Question: First of all, I looked up this related question in <URL>' doesn't work in my case.
In my Datagridview, I have 3 TextBoxes for data input and 2 ComboBoxes for the user to choose the values (which are bound into the database). One of my TextBoxes is set to read only so that the users can only populate it outside the datagrid (with a normal TexBox and a Button).
When the users fill a DataGridView with data, there is always an empty row at the bottom; so I disable this and I used this code to prevent the users from adding a new row inside the datagrid...
'''
dataGridView1.AllowUserToAddRows = false
'''
I only want to add a new row when the users click the button I mentioned above (which throws an error).
The error message I got was:
> "Rows cannot be programmatically added to the datagridview's row collection when the control is data-bound"

the one with a red arrow is a ComboBox, and the one with green arrow is a read only TextBox
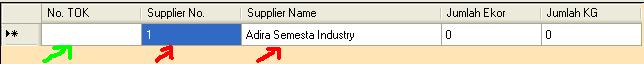
Answer: It appears as though you are using the DataSource property of the DataGridView. When this property is used to bind to data you cannot explicitly add rows directly to the DataGridView. You must instead add rows directy to your data source.
For example if your data source is a DataTable, using the DataTable that is assigned to the DataSource property (untested):
'''
private void AddARow(DataTable table)
{
// Use the NewRow method to create a DataRow with
// the table's schema.
DataRow newRow = table.NewRow();
// Add the row to the rows collection.
table.Rows.Add(newRow);
}
'''